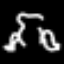
Label: frog